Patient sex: F
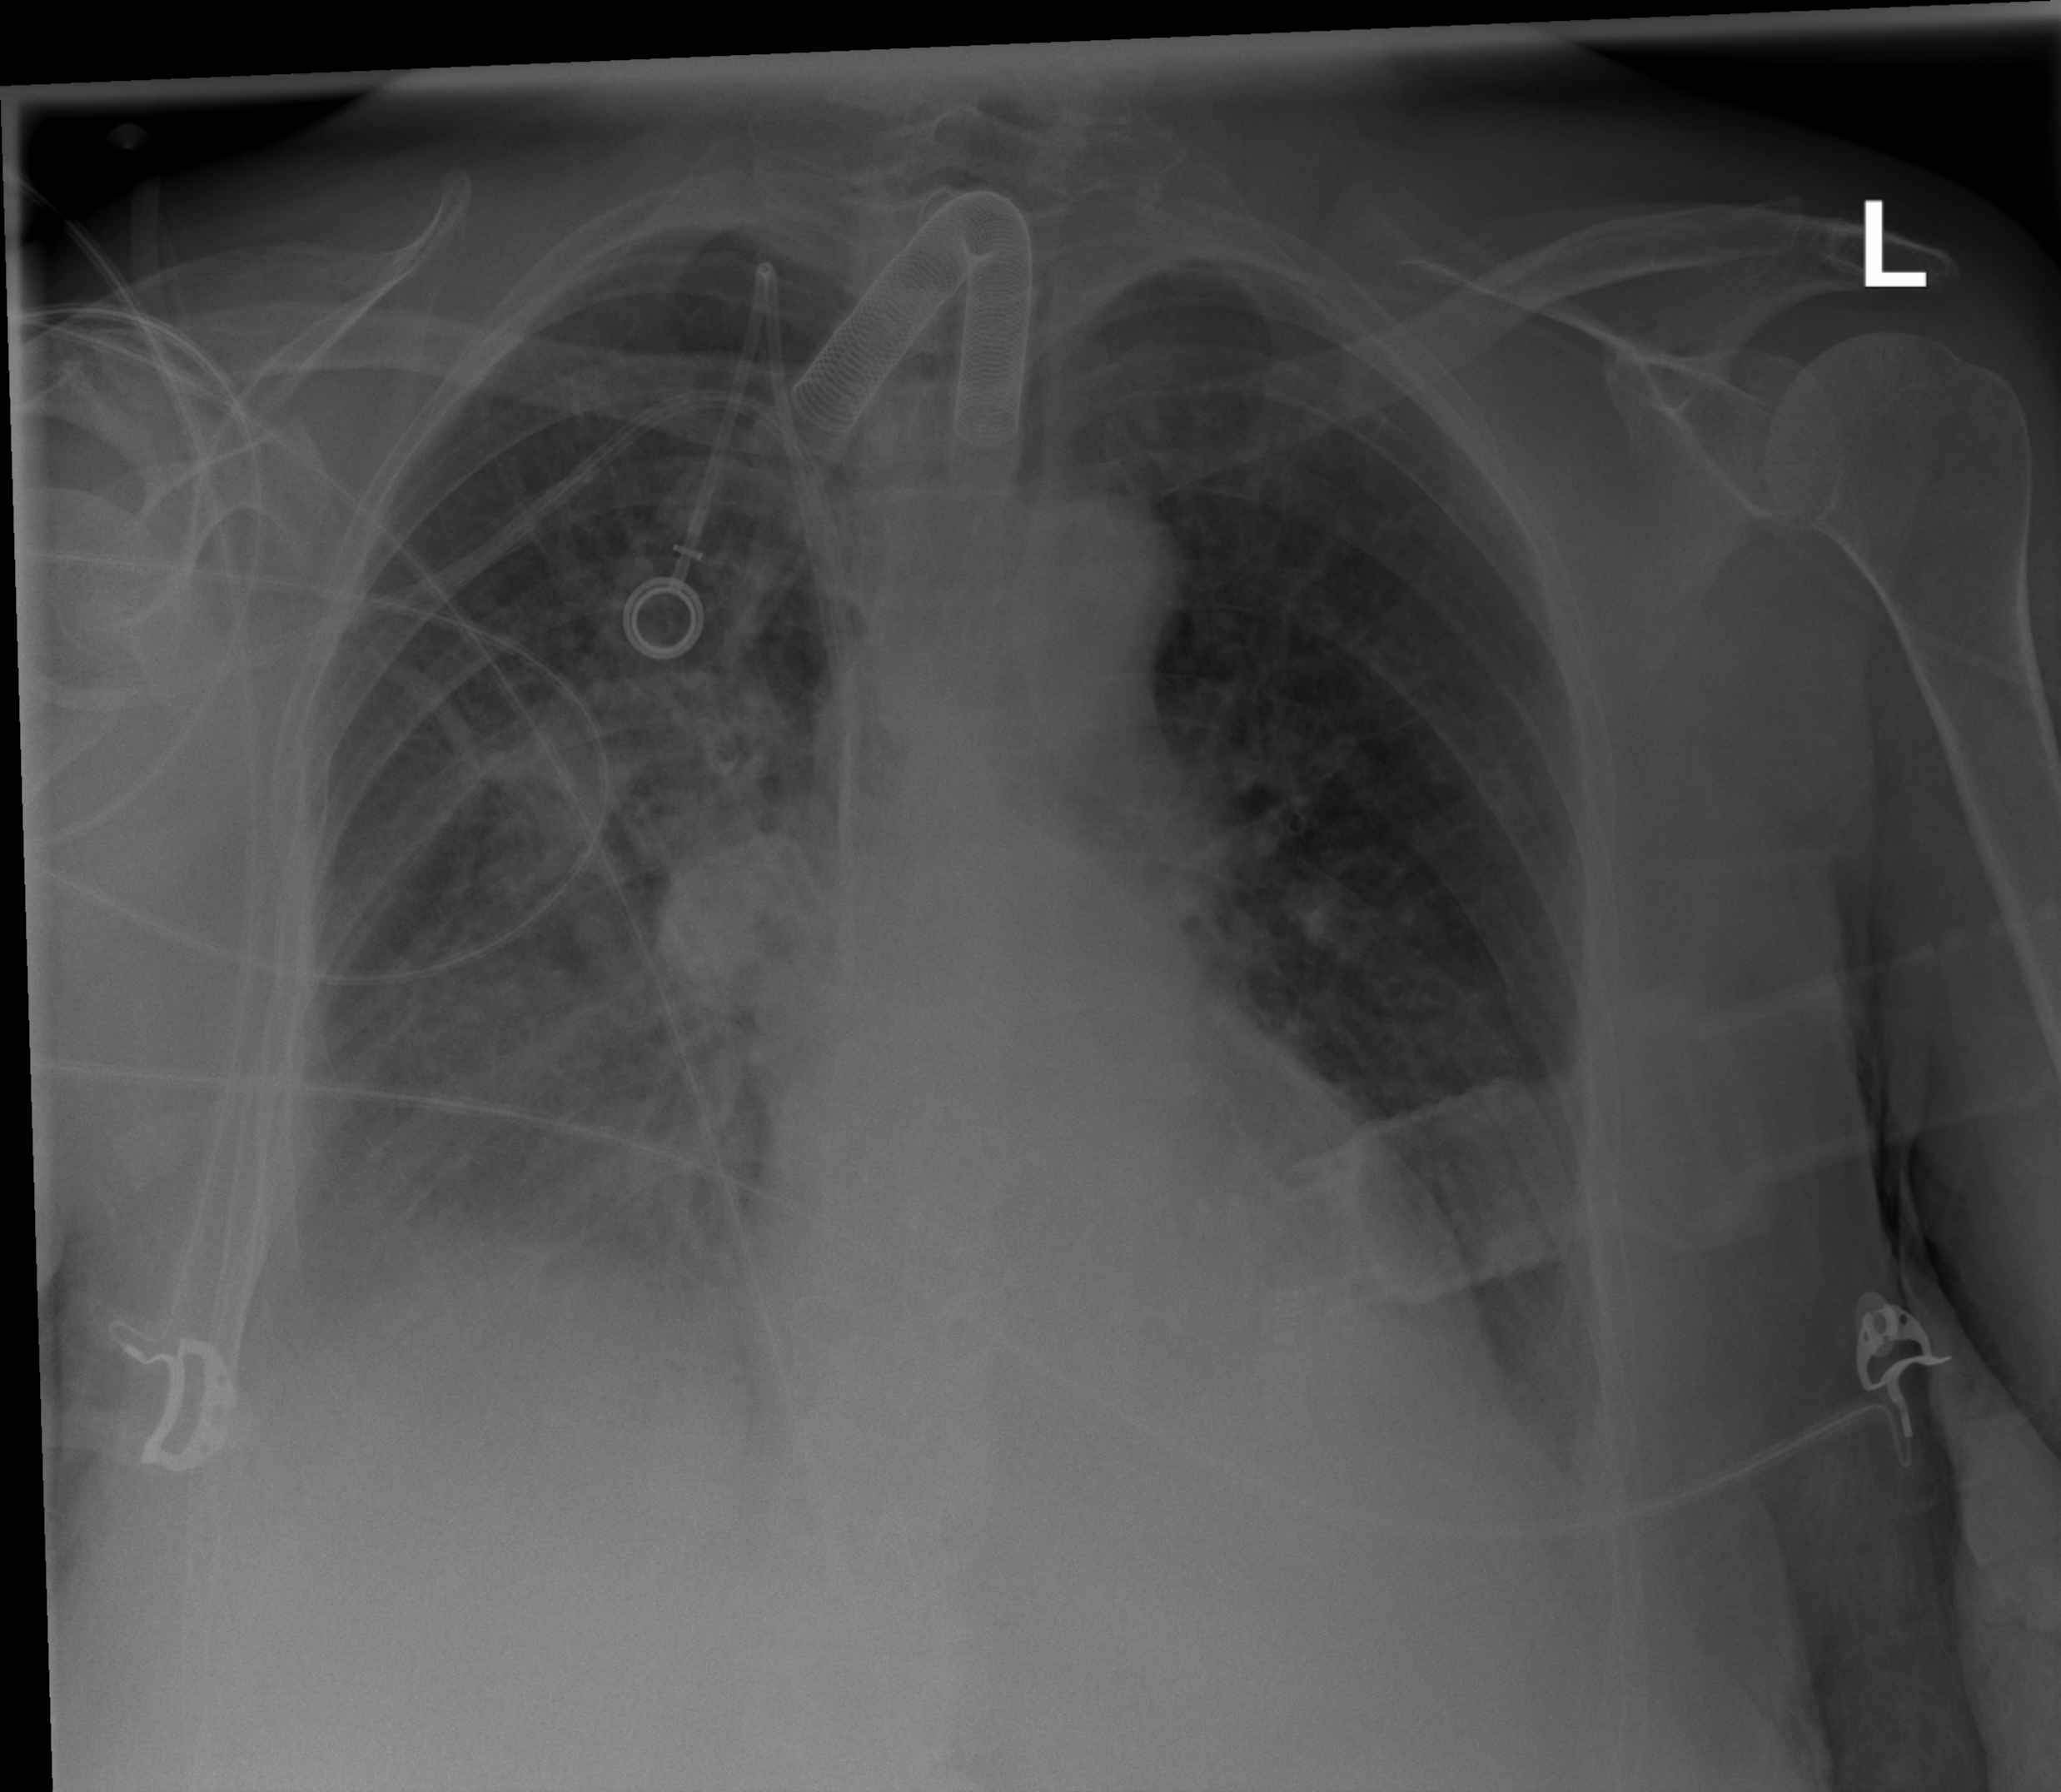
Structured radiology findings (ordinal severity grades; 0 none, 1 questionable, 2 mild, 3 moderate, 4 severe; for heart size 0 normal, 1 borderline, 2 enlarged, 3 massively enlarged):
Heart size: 1
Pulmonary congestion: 2
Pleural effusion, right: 2
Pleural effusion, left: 2
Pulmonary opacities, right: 1
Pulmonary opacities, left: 1
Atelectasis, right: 2
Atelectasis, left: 2